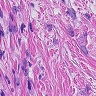
Metastatic tissue present: yes